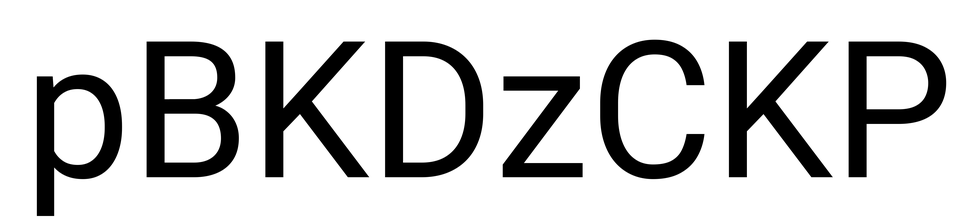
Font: Roboto_Regular